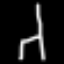
Label: chair